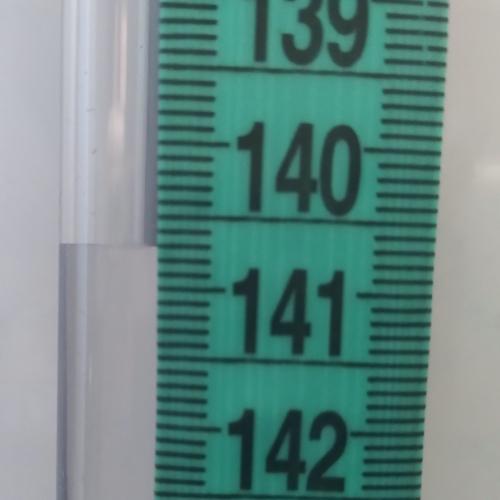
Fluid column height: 140.7 cm